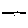
Label: line